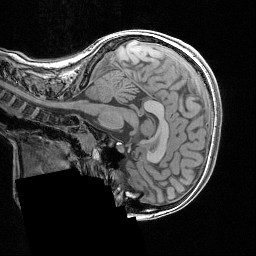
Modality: T1w
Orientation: sagittal
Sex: female
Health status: ill
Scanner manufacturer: siemens
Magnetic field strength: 3 T
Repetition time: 1.57 s
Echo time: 0.00342 s